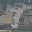
Label: 7